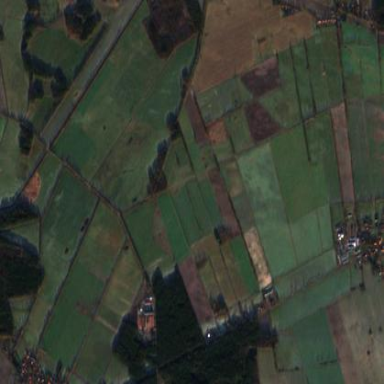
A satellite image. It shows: Picturesque farmland scene.